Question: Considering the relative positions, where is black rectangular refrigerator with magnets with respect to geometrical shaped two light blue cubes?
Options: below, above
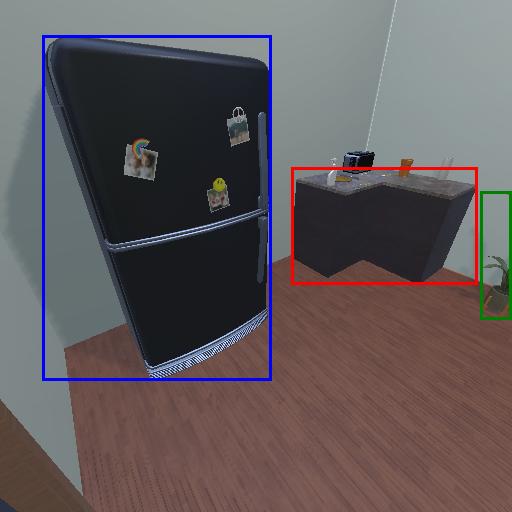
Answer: below